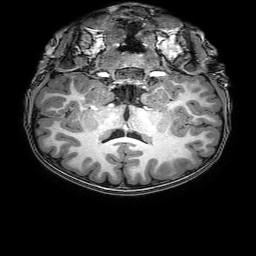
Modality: T1w
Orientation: sagittal
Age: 6
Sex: male
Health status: healthy